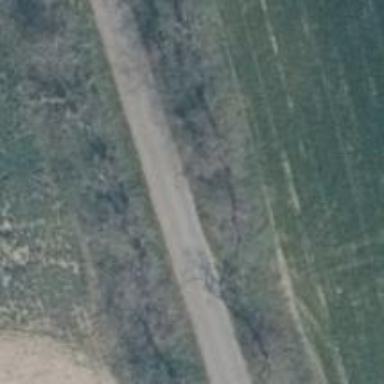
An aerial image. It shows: Row of trees in natural setting.